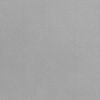
Label: dusty